Question:
In this screenshot, a JSON array is being passed to PHP via AJAX without a POST body. I am using this code to implement it:
'''
with(x=new XMLHttpRequest()) open("POST", "http://myweb/api/mobile/v1/jobeventadd?key=cfff"), setRequestHeader("Content-Type", "application/x-www-form-urlencoded"), send("%7B%0A%22SessionID%22%3A%22hn0oqa0u687avsrnev6f5t2nh7%22%2C%0A%22ObjectID%22%3A%226460%22%2C%0A%22ItemName%22%3A%22UologiciPhone%20test%20event%22%2C%0A%22ActivityFrom%22%3A%2201-01-2013%2012%3A00%3A00%22%0A%7D");
'''
But it's not working. How can I do it via XMLHttpRequest?
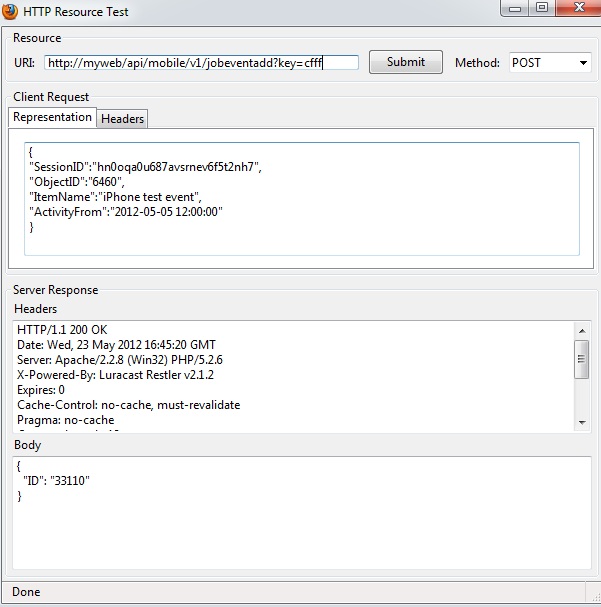
Answer: It was same as GET
'''
with(new XMLHttpRequest)
{
open("POST","http://google.com",true);
send("hello=world&no=yes");
onreadystatechange = function(){};
}
'''